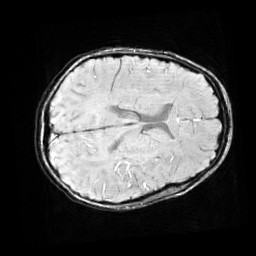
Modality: SWI
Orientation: axial
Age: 11
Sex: male
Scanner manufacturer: siemens
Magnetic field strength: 3 T
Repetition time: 0.027 s
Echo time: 0.02 s